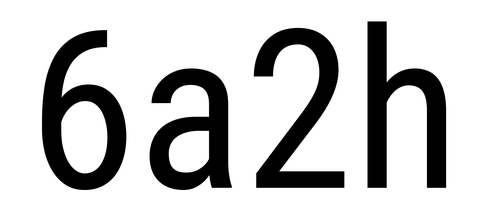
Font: Roboto_Condensed_Regular